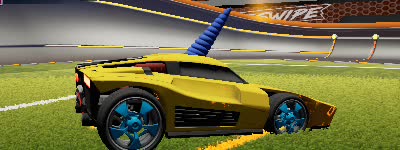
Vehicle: breakout